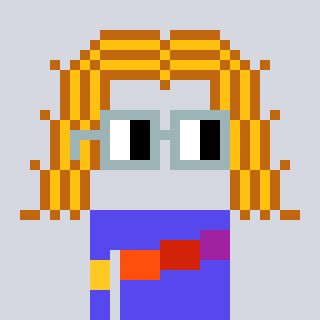
a pixel art character with square dark gray glasses, a hair-shaped head and a computerblue-colored body on a cool background